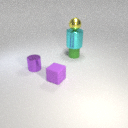
large cyan metal cylinder below small yellow metal sphere